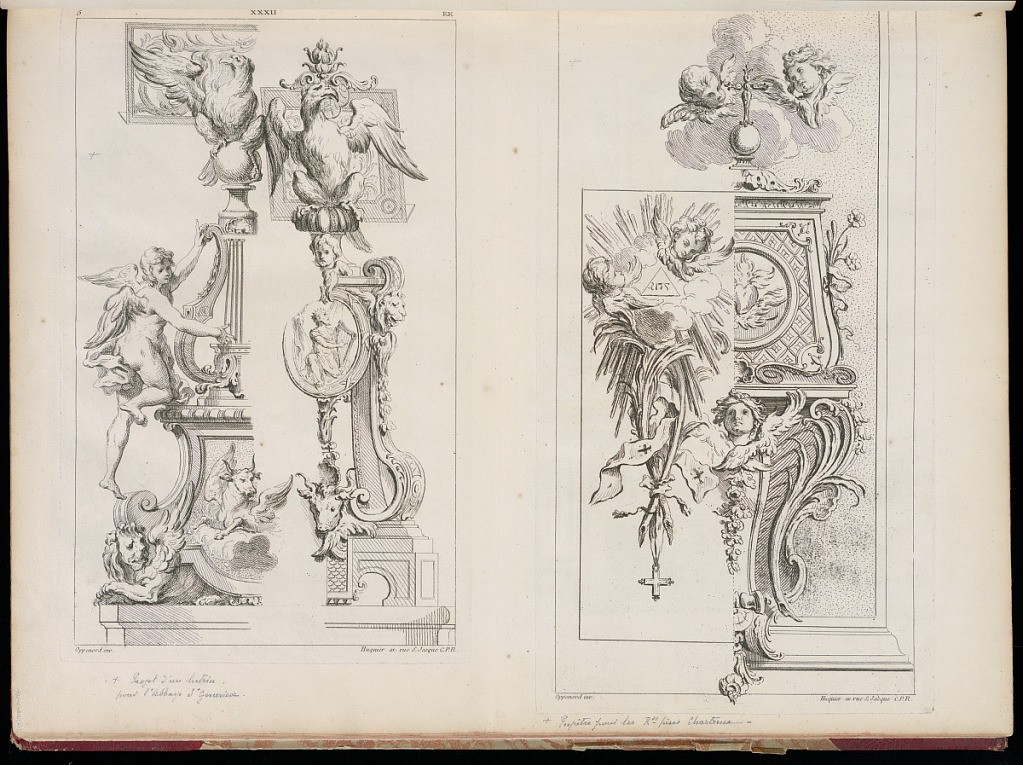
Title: Lectern Designs
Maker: Gilles-Marie Oppenord, French, 1672–1742
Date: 1749-1761
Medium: Etching and engraving on laid paper
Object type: Bound print
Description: Page with two plates printed next to one another. The left plate features designs for two elaborate lecterns, decorated with carved eagles, angels, ox heads (symbol of St. Luke), winged lions (St. Mark), and scroll and foliage ornamentation. The right plate features a design for a pulpit carved with ornamentation such as angel heads, wings, flaming hearts, lozenges, scrolls, and flowers; to the left is a design for a variation for the front of the pulpit, with a triangle in the center of a cloud with rays radiating from the center. The plates are signed and numbered, although the numbering of the right-side plate is not visible in the crease of the album fold.